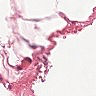
Metastatic tissue present: no